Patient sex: M
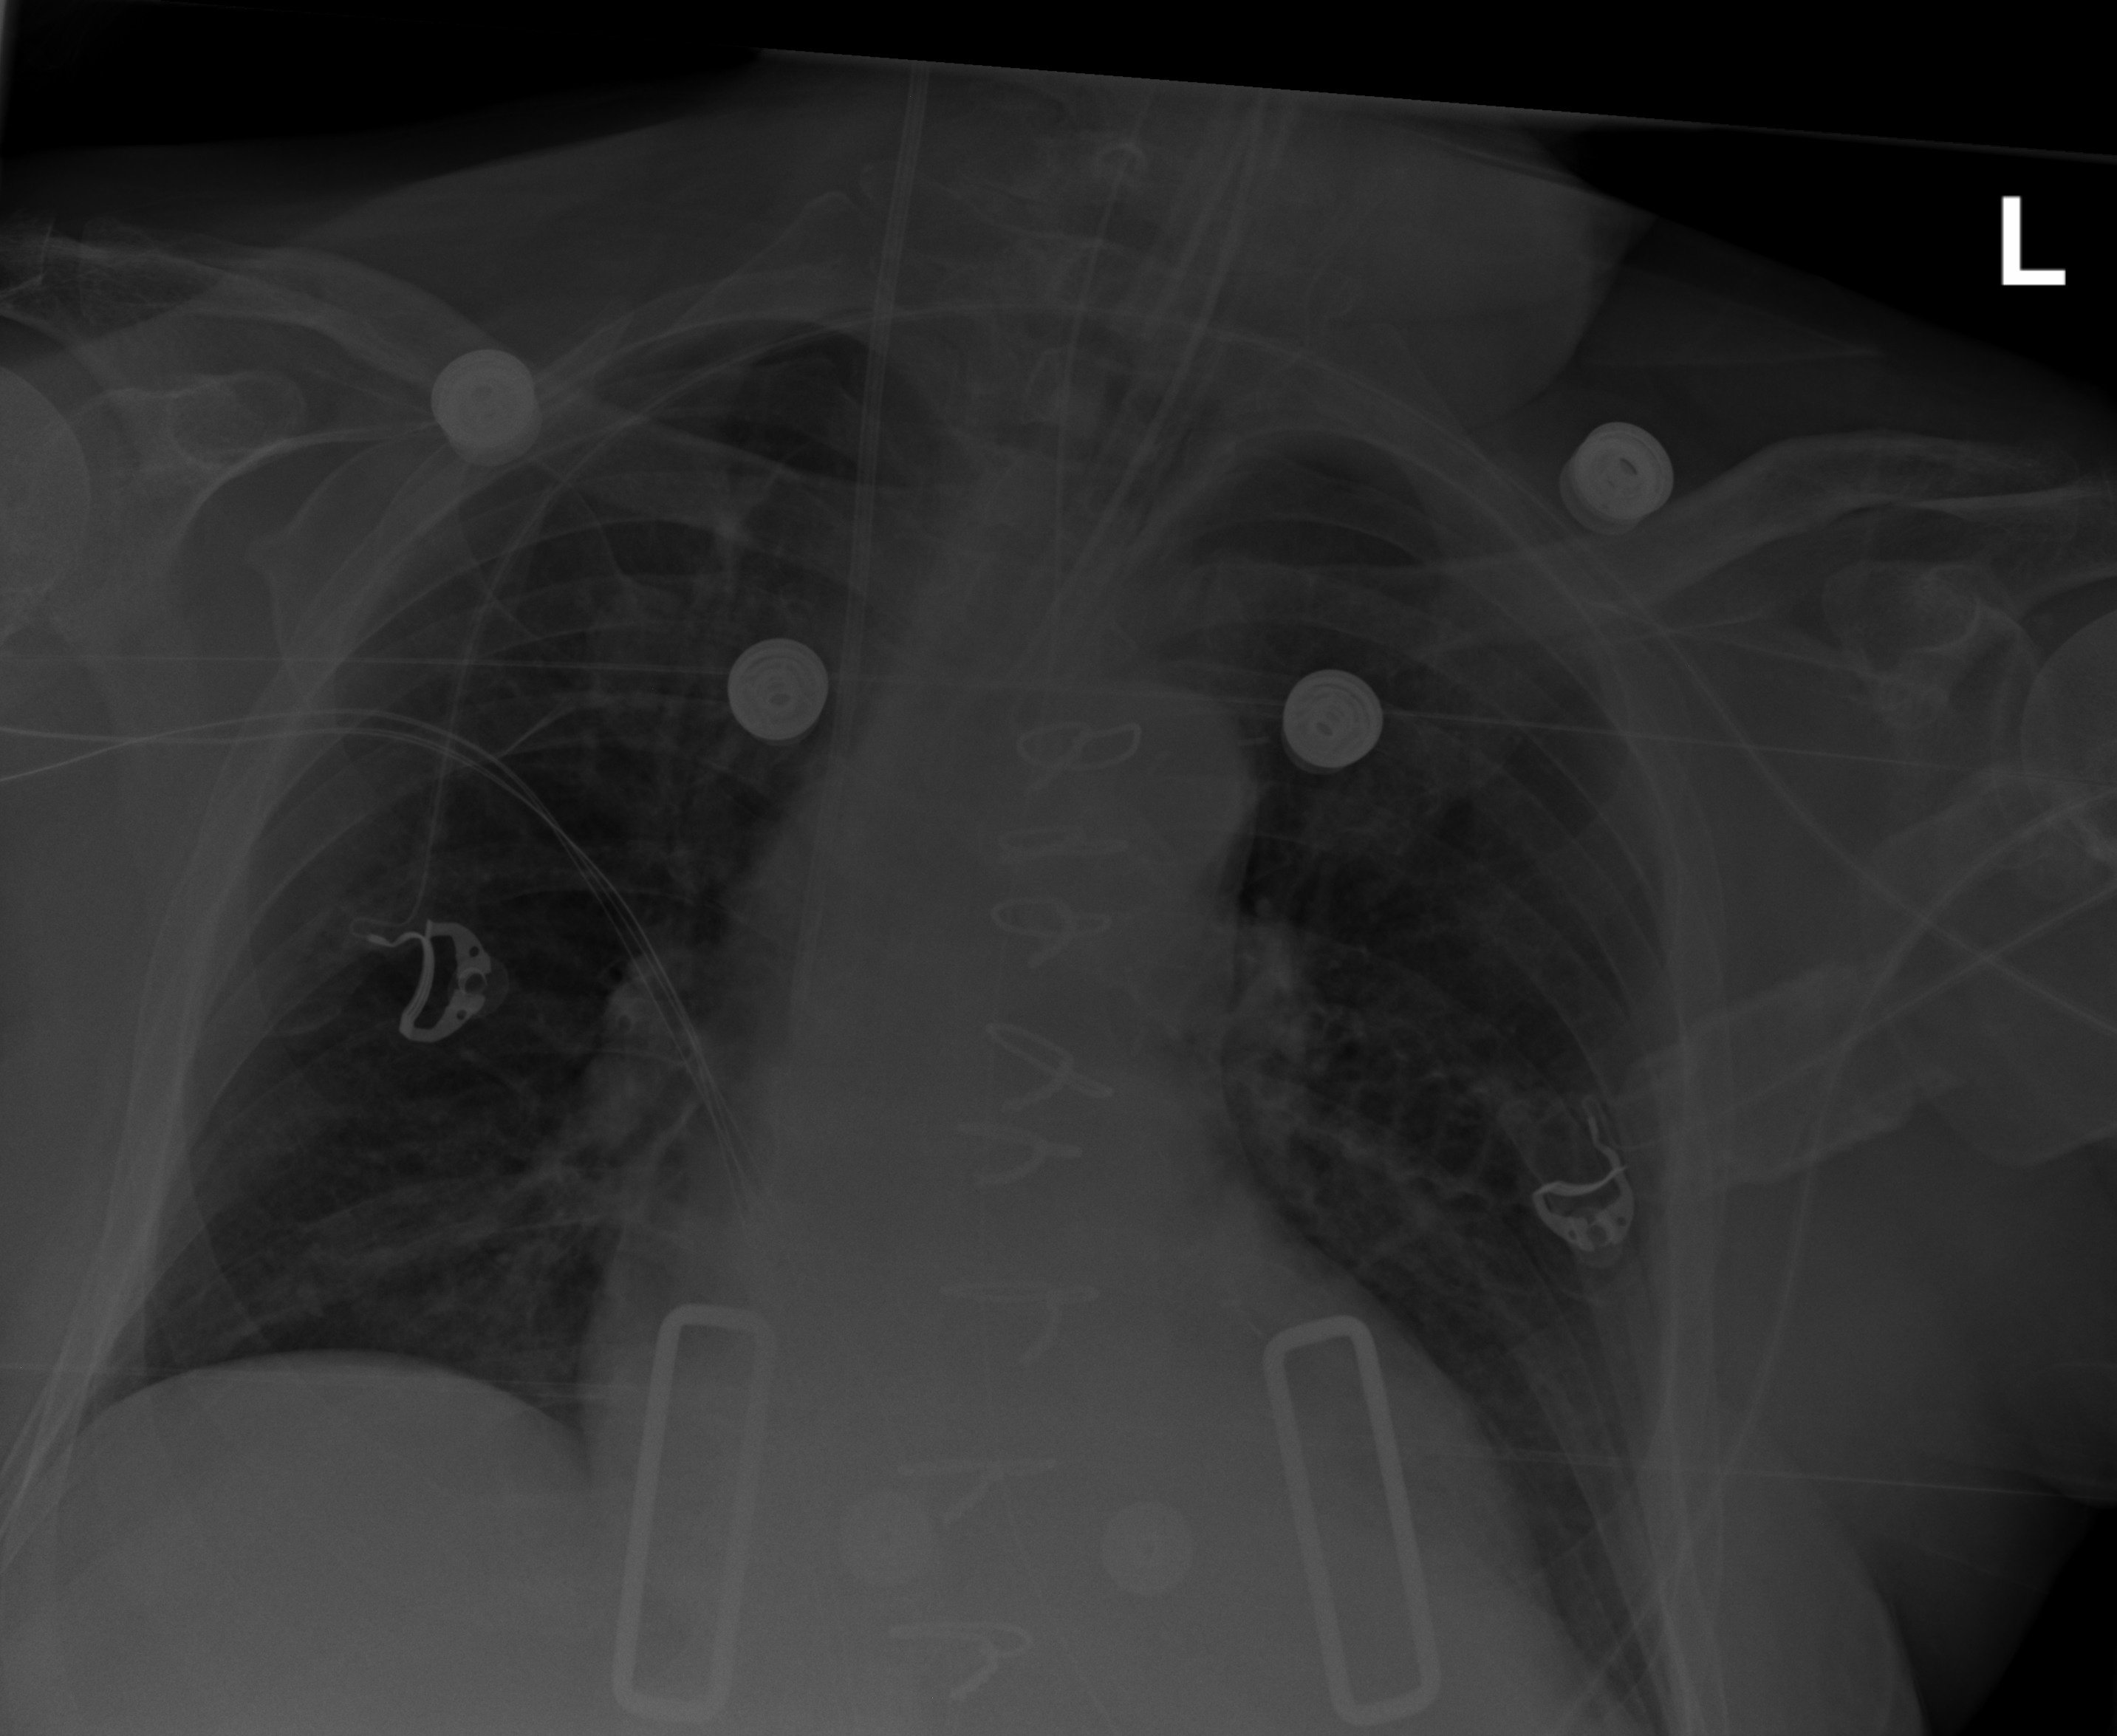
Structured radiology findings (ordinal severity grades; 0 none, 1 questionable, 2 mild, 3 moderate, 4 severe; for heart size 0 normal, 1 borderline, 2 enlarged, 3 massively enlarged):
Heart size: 2
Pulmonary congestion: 0
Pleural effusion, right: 0
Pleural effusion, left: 0
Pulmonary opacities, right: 2
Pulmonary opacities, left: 0
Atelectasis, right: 2
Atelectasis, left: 1